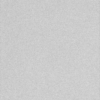
Label: dusty